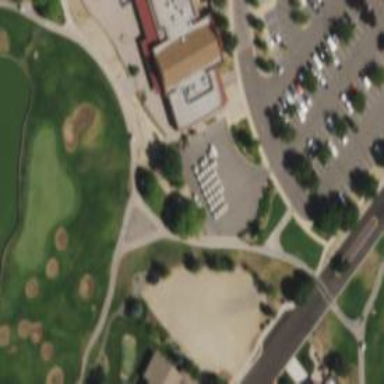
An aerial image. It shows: Service road designated as golf cart path.